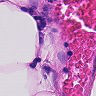
Metastatic tissue present: yes